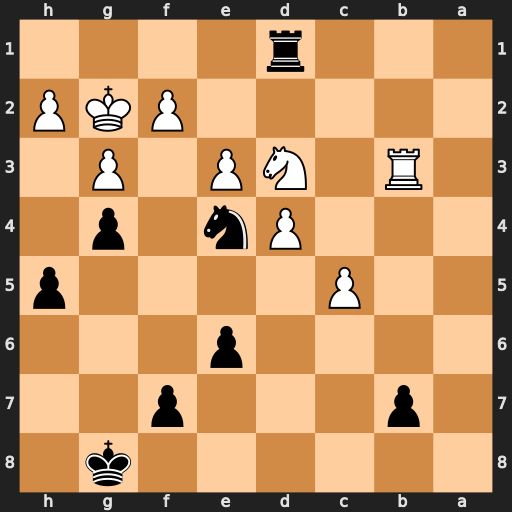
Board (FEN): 6k1/1p3p2/4p3/2P4p/3Pn1p1/1R1NP1P1/5PKP/3r4
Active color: b
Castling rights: -
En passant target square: -
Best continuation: Nd2 Rc3 Nf3 Rc1 Rxd3